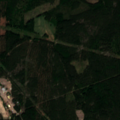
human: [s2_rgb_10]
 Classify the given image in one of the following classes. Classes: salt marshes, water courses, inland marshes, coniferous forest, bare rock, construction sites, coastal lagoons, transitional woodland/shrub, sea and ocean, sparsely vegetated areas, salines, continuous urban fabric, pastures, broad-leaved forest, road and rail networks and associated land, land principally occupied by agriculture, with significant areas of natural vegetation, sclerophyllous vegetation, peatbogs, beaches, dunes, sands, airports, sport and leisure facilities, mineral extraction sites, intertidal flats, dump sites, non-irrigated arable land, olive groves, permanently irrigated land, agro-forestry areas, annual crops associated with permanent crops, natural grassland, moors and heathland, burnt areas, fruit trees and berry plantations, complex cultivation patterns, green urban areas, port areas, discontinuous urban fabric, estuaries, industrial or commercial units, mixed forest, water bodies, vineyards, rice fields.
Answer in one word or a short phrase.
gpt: land principally occupied by agriculture, with significant areas of natural vegetation, coniferous forest, mixed forest